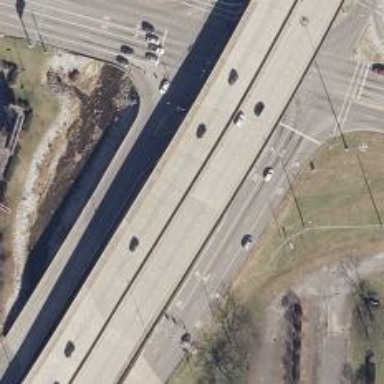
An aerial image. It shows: Trunk link highway.